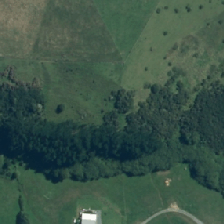
Land cover: grose_broom